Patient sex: M
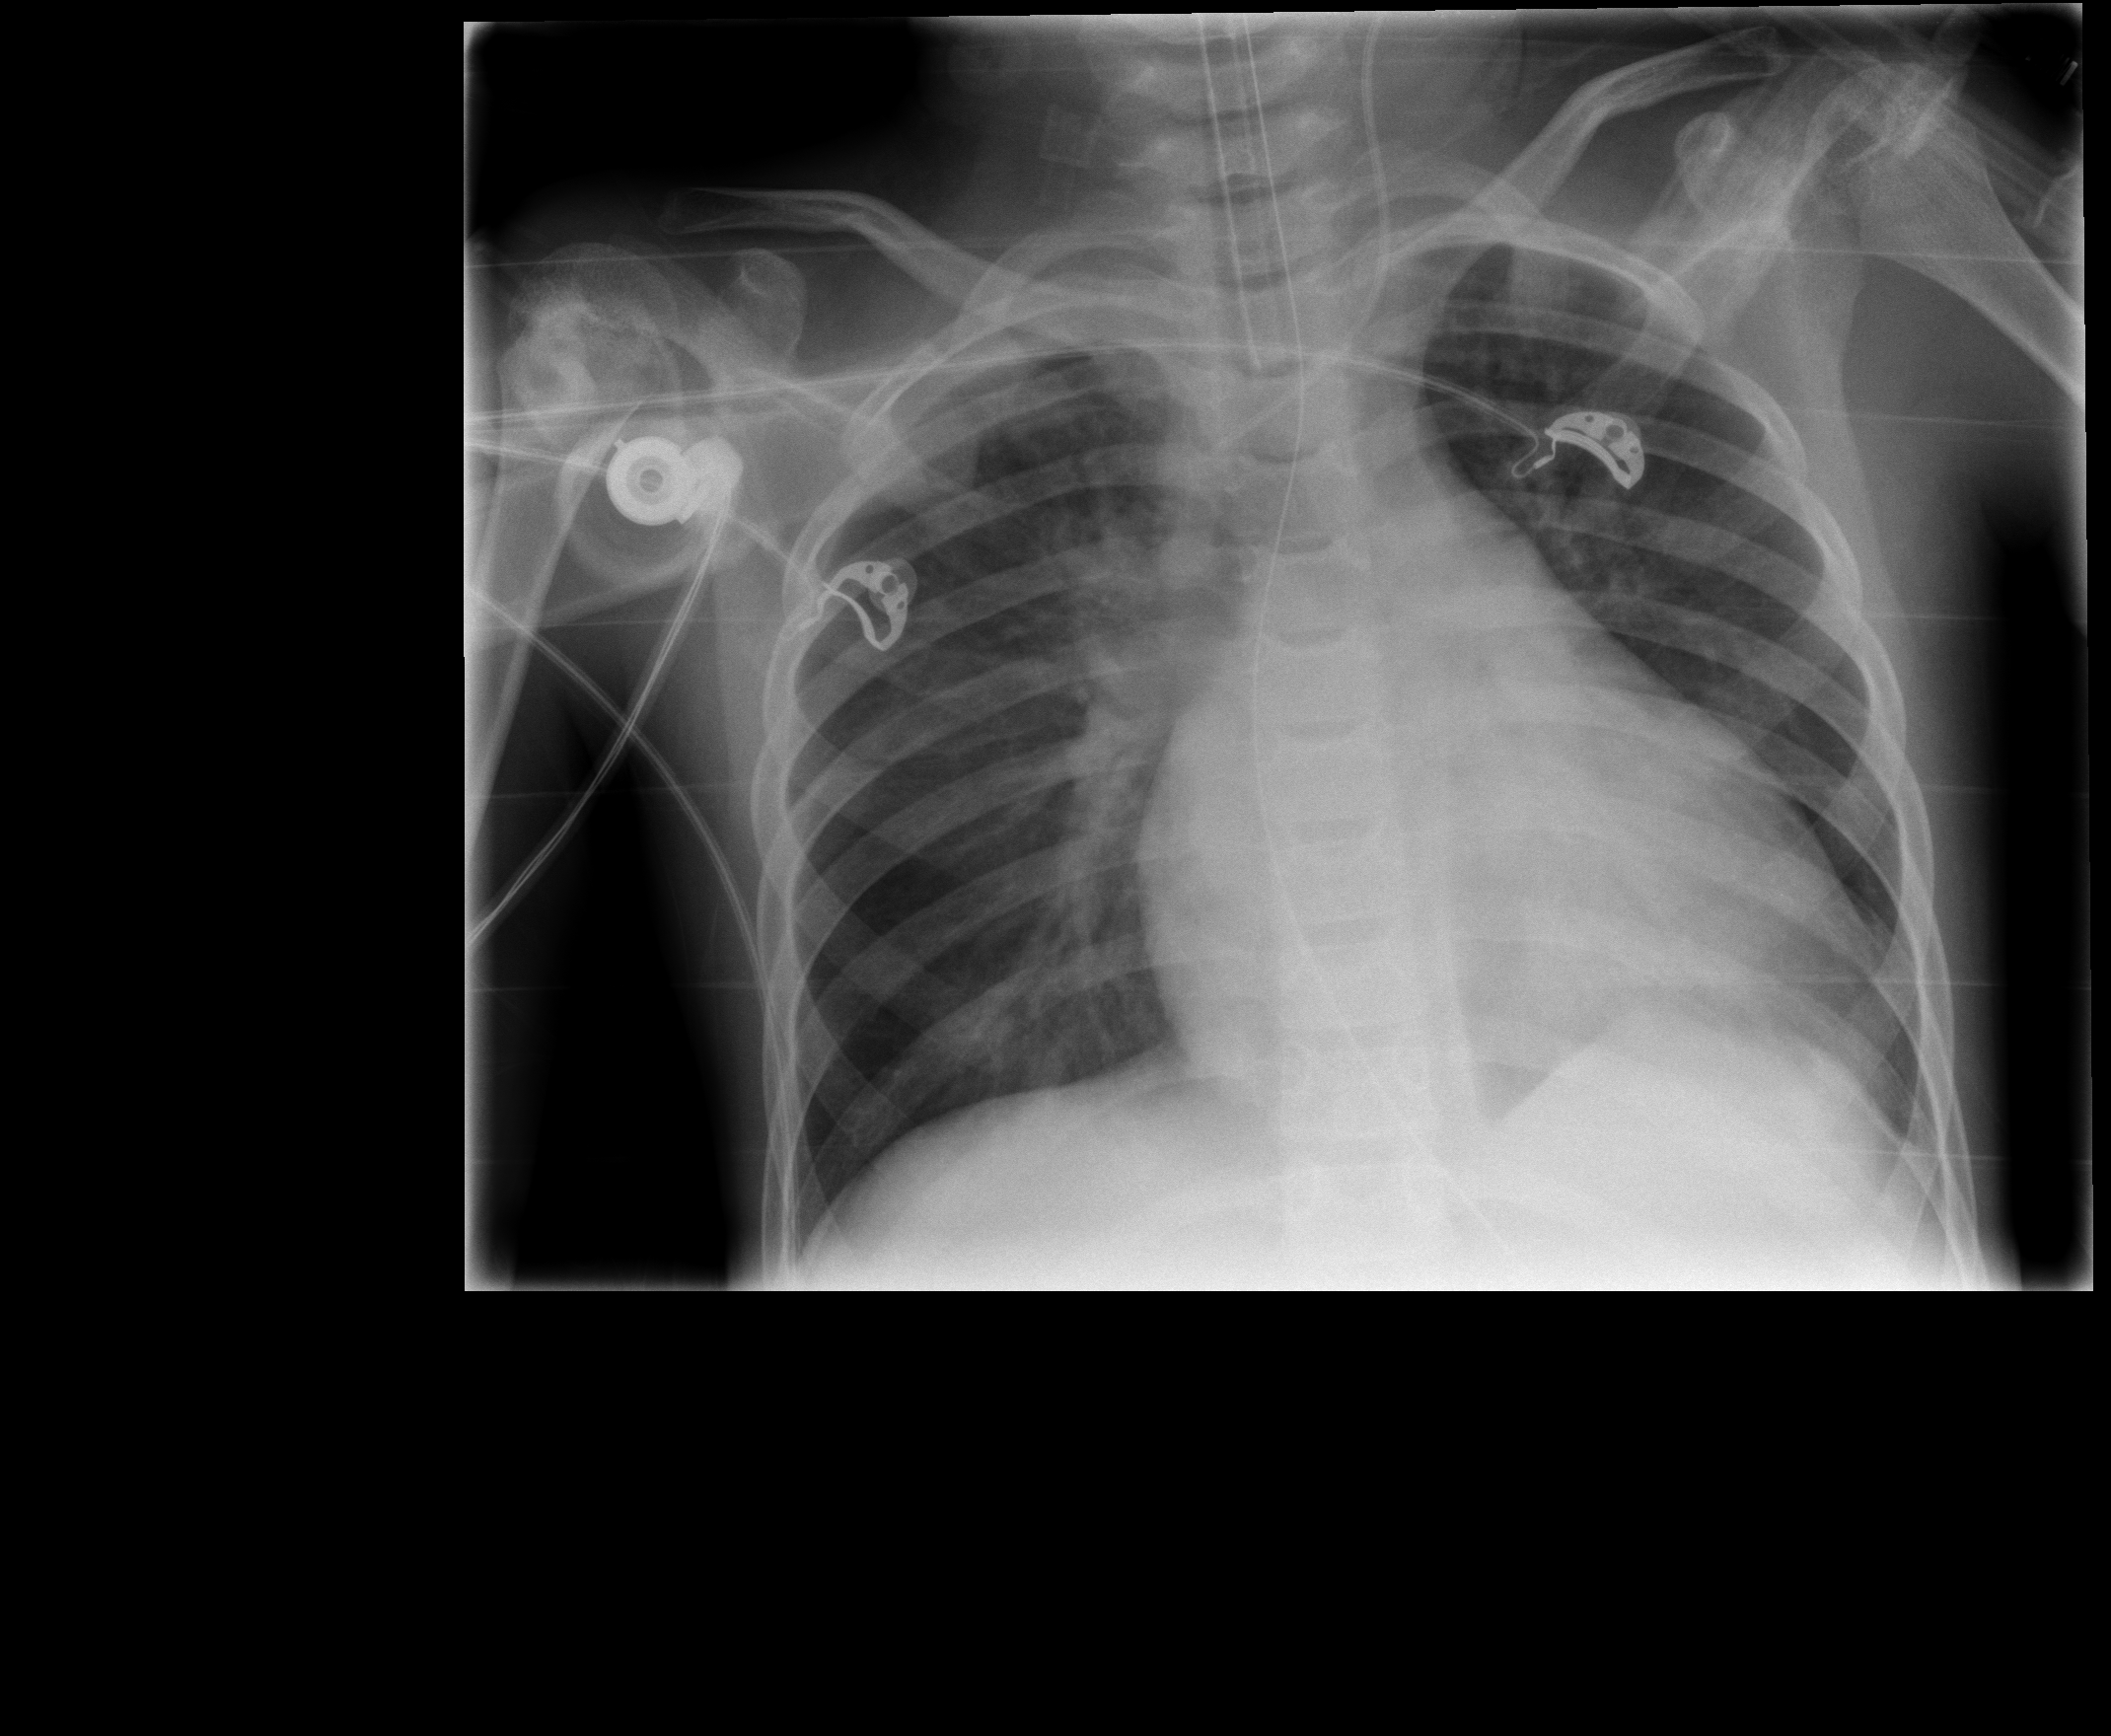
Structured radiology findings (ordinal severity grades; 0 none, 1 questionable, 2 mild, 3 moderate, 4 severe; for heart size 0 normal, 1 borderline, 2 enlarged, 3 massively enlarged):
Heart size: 3
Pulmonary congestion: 0
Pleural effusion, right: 0
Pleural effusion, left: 0
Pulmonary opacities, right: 2
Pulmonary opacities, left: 0
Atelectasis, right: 0
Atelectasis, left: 0